Question: I'm looking to add an active state to a 'systemButton' in the header bar of an iOS app using Appcelerator Titanium.
I want to achieve the same result as the the Calendar with the list view activated in iOS8. As you can see the below the list icon has an active state, whereby it has an orange background.

Is there a way to achieve this using iOS System Buttons in the header of an app?
Thanks, Owen
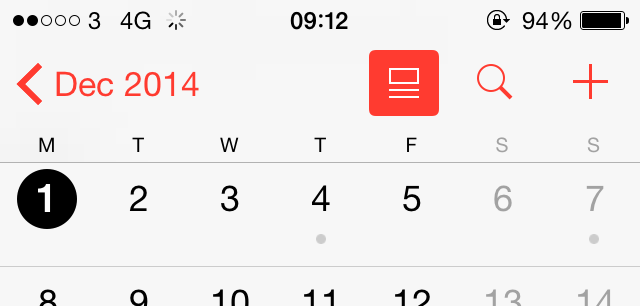
Answer: You must manually keep track of the states of the button for a Toggle effect. This does not work with a 'systemButton'.
example:
'''
var button = Ti.UI.createButton({ title: 'Off', isOn: false });
button.addEventListener('click', function(e) {
if (e.source.isOn) {
e.source.title = 'Off';
e.source.isOn = false;
} else {
e.source.title = 'On';
e.source.isOn = true;
}
});
'''